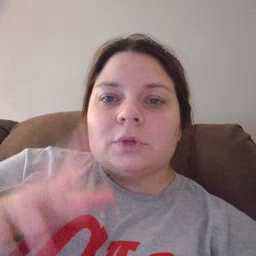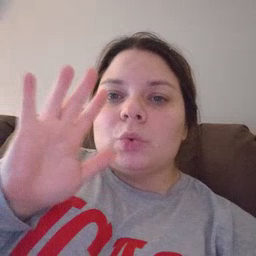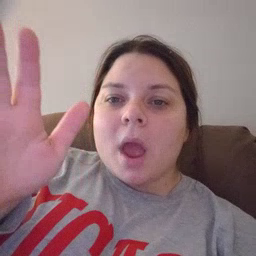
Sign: grandma